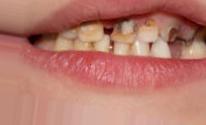
Condition: Caries